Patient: sex M, age 64
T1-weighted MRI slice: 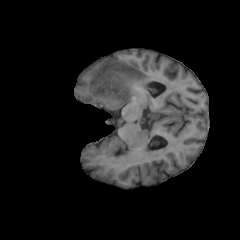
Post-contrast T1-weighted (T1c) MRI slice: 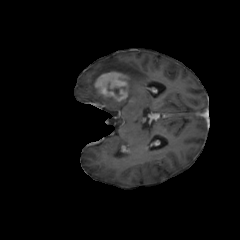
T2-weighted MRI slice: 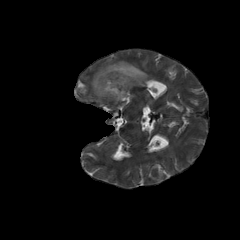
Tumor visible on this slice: yes
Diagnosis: Glioblastoma, IDH-wildtype
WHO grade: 4